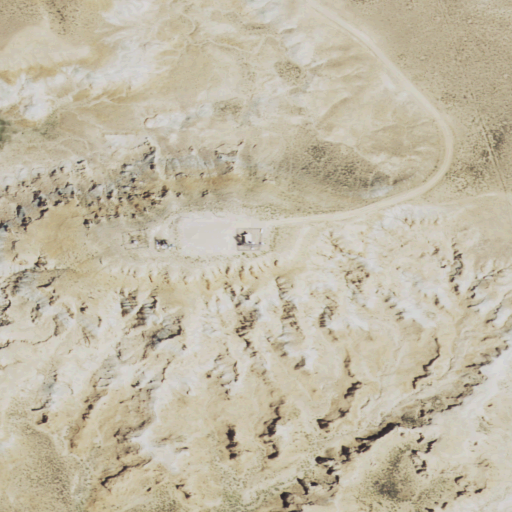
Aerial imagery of mountain in Wyoming named Round Top containing shrub, grassland, and barren land